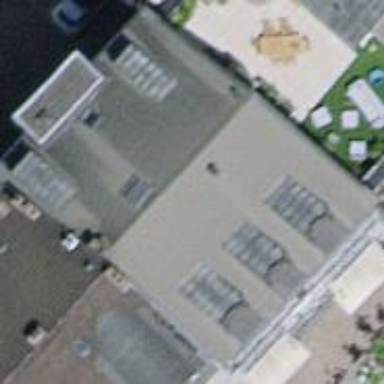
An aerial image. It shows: Gabled roof across building with apartments.